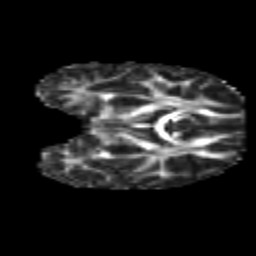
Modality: FA
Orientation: coronal
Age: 8
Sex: female
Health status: healthy